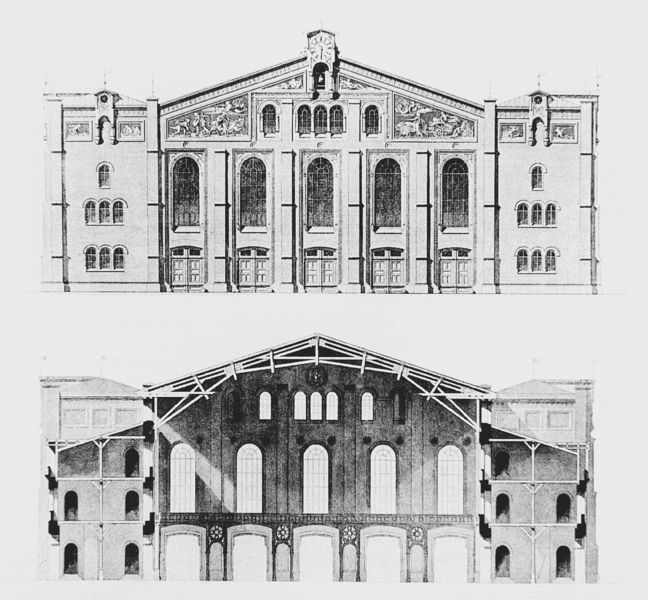
Titel: Entwurf zu einer Fruchthalle, Aufriss und Schnitt (Detail)
Künstler: Ludwig Lange
Standort: München
Institution: Architekturmuseum der Technischen Universität
Schlagwörter: flügel, gemälde, schatten, weiß, dreieck, fenster, grau, hell, holz, licht, raum, schwarz, skizze, säule, säulen, tür, zeichnung, dach, gebäude, haus, schloss, architektur, stein, fünf, brüstung, gitter, kirche, decke, drei, innen, klassizismus, oper, theater, front, rund, turm, relief, papier, ansicht, bogen, fahnen, fassade, perspektive, türen, zwei, giebel, sprossenfenster, graphik, empore, pilaster, saal, rundbogen, kuppel, treppe, treppen, gestühl, symmetrie, uhr, balken, geländer, innenansicht, lichteinfall, tor, galerie, halle, bögen, eingang, erker, zugang, gewölbe, türmchen, türme, palast, rundfenster, balustrade, druck, schnitt, schwarzweiss, stich, bahnhof, dachstuhl, entwurf, arkaden, kapitell, fries, aussenansicht, dreiecksgiebel, tore, gesims, risalit, chwarz, dekce, residenz, profan, apsis, rundbögen, fresken, treppenhaus, konstruktion, historismus, aussen, antikisierend, etagen, geschosse, plan, ballustrade, tempel, fresko, reliefs, stockwerke, graus, querschnitt, zeiger, ziffernblatt, bau, dreiteilig, turmuhr, gebälk, bauwerk, lisenen, konstruktionszeichnung, aufriss, profanbau, bauplan, mittelbau, architekt, goldener schnitt, satteldach, fensterbögen, bogenfenster, dachgiebel, seitenrisalit, spitzdach, dachkonstruktion, markthalle, bahnhofshalle, neoromanik, planung, drillingsfenster, gebäld, neuromanik, empfangshalle, weuss, erbauplan, zeichnunjg